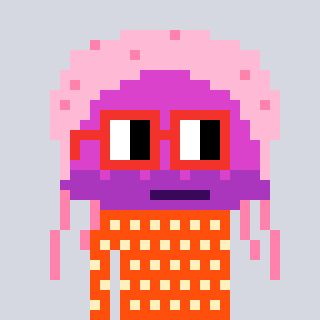
a pixel art character with square red glasses, a jellyfish-shaped head and a orange-colored body on a cool background